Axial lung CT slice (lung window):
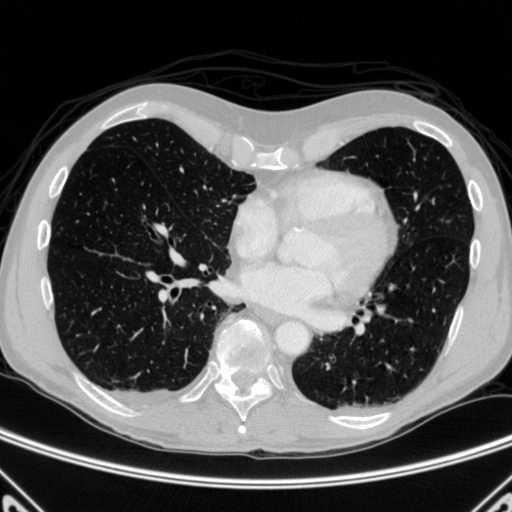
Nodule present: no